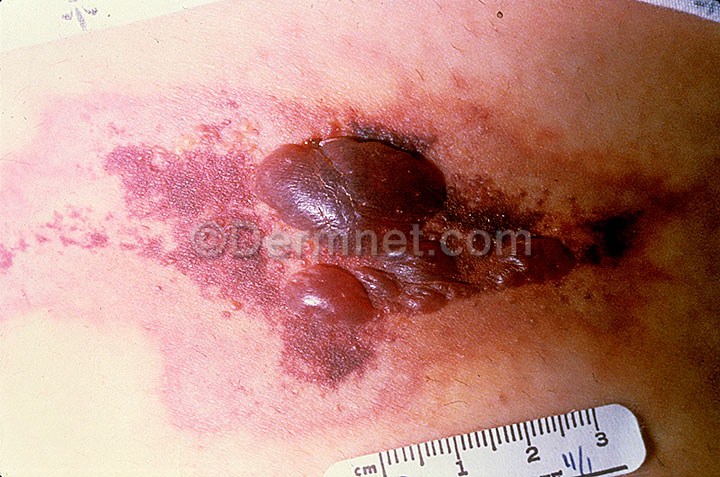
Disease: Scabies Lyme Disease and other Infestations and Bites